四年级 · 算术
捐赠图书。

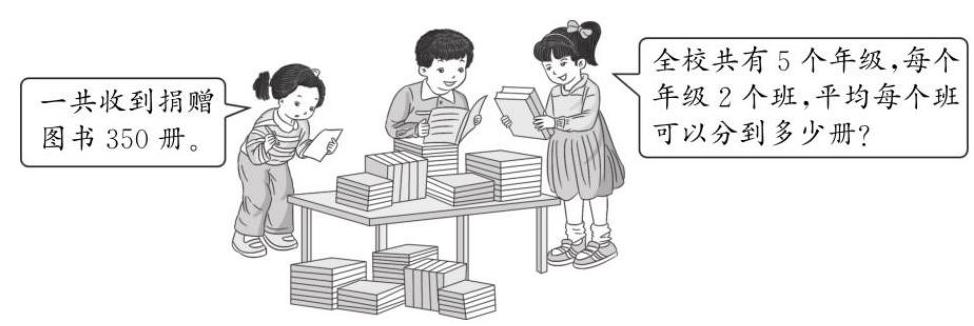
答案: 解35 册

【分析】本题考查了学生阅读非连续性文本的能力, 认真阅读文本, 结合文本内容答题。先求出每个年级分到多少册, 用除法; 再求每个班可以分多少册, 还用除法, 因此本题可以列出一个连除算式进行解答。用到的关系式为: 总数—份数=每份数。

【详解】 $350 \div 5 \div 2$

$=350 \div(5 \times 2)$
$=350 \div 10$

$=35$ （册）

答: 平均每个班可以分到 35 册。

【点睛】本题考查了学生的阅读能力, 初步训练了学生阅读分析能力, 完成的关键是认真阅读短文内容，读懂短文。